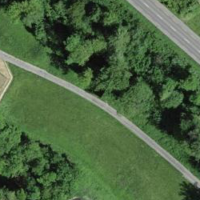
EUNIS habitat code: 44
Species observed at this site:
Acer pseudoplatanus